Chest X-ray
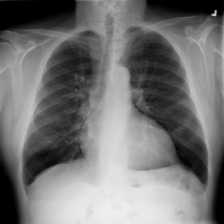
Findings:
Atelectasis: negative
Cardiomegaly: negative
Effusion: negative
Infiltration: negative
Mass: negative
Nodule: negative
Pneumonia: negative
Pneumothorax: negative
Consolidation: negative
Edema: negative
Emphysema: negative
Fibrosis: negative
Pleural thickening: negative
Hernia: negative